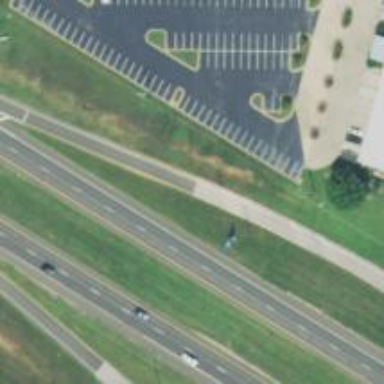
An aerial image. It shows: Trunk link highway with asphalt surface.